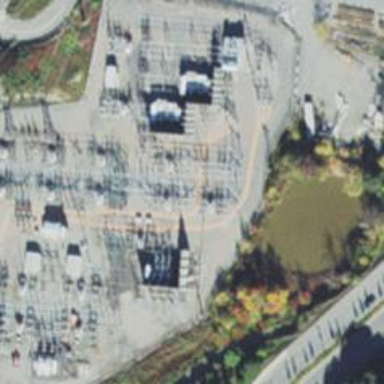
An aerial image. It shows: Switch for power supply.